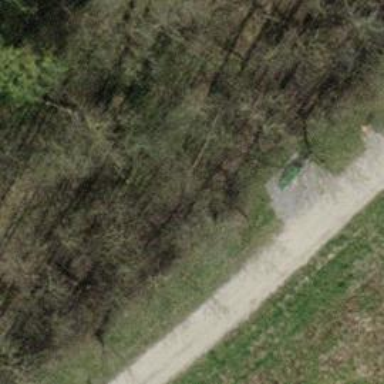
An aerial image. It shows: Bench.